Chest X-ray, PA view. Patient: 54 years old, sex M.
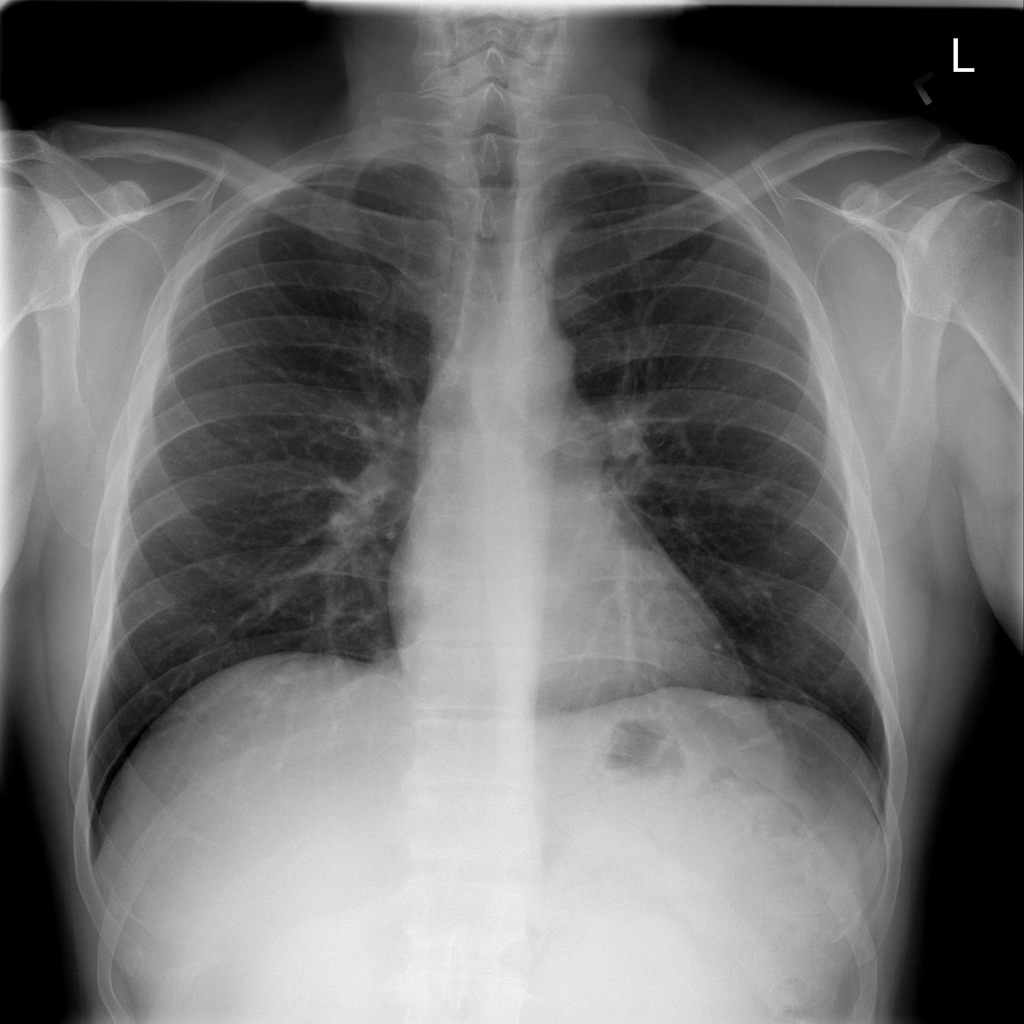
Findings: No Finding